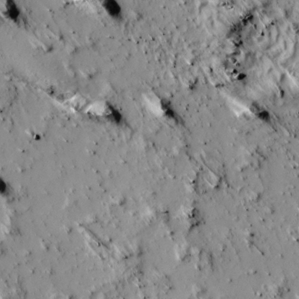
Label: non_frost